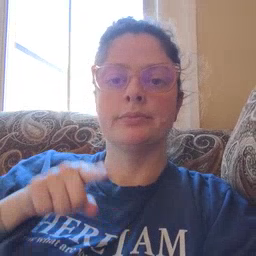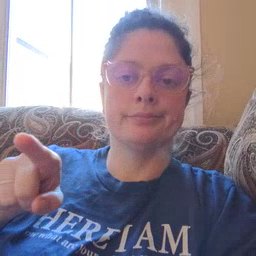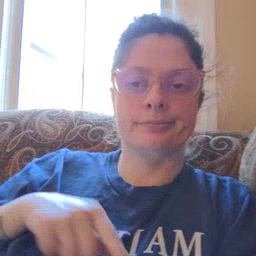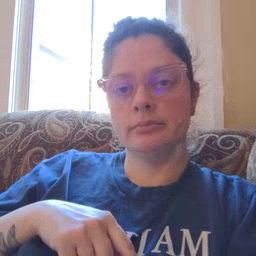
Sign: hesheit